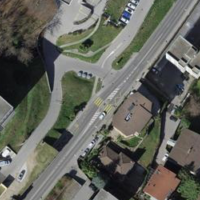
EUNIS habitat code: 54
Species observed at this site:
Xylocopa violacea